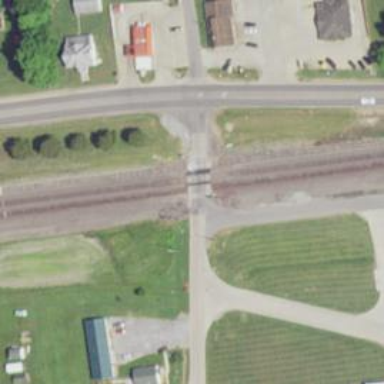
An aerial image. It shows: Railway level crossing.